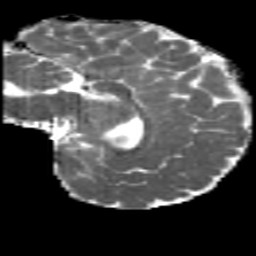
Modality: MD
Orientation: sagittal
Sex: male
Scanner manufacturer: siemens
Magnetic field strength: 3 T
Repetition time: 5 s
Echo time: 0.07 s